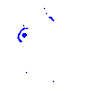
Particle: pion